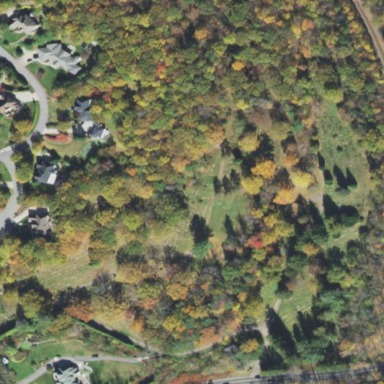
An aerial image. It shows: Cemetery.